Interaction volume radius: 5 \u00c5
Interaction volume height: 35 \u00c5
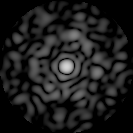
Disorder parameter: 0.8012